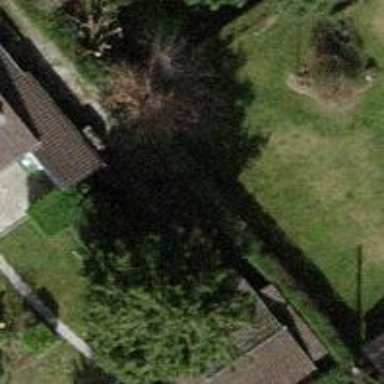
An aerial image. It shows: Evergreen tree with needle-leaved leaves.